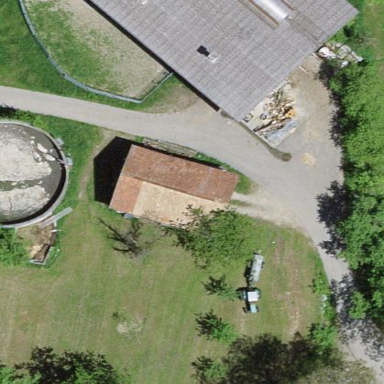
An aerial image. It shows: Farm auxiliary building.